Field crop: maize
Growth stage: 2
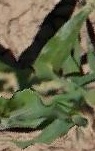
Species: maize